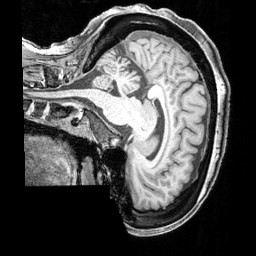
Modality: T1w
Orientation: sagittal
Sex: female
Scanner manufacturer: siemens
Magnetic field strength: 3 T
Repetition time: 2.3 s
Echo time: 0.00226 s